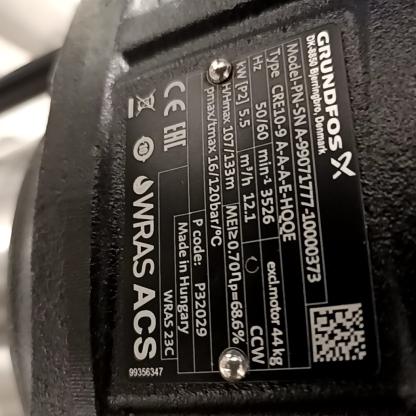
Klasa: tabliczka-znamionowa